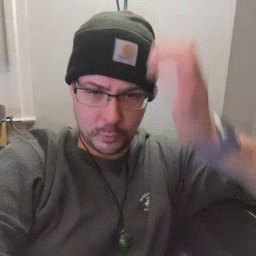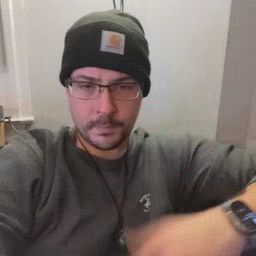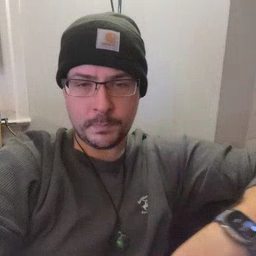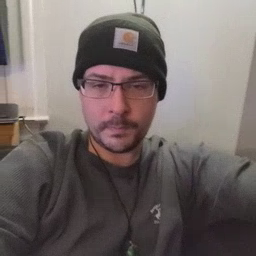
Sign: garbage